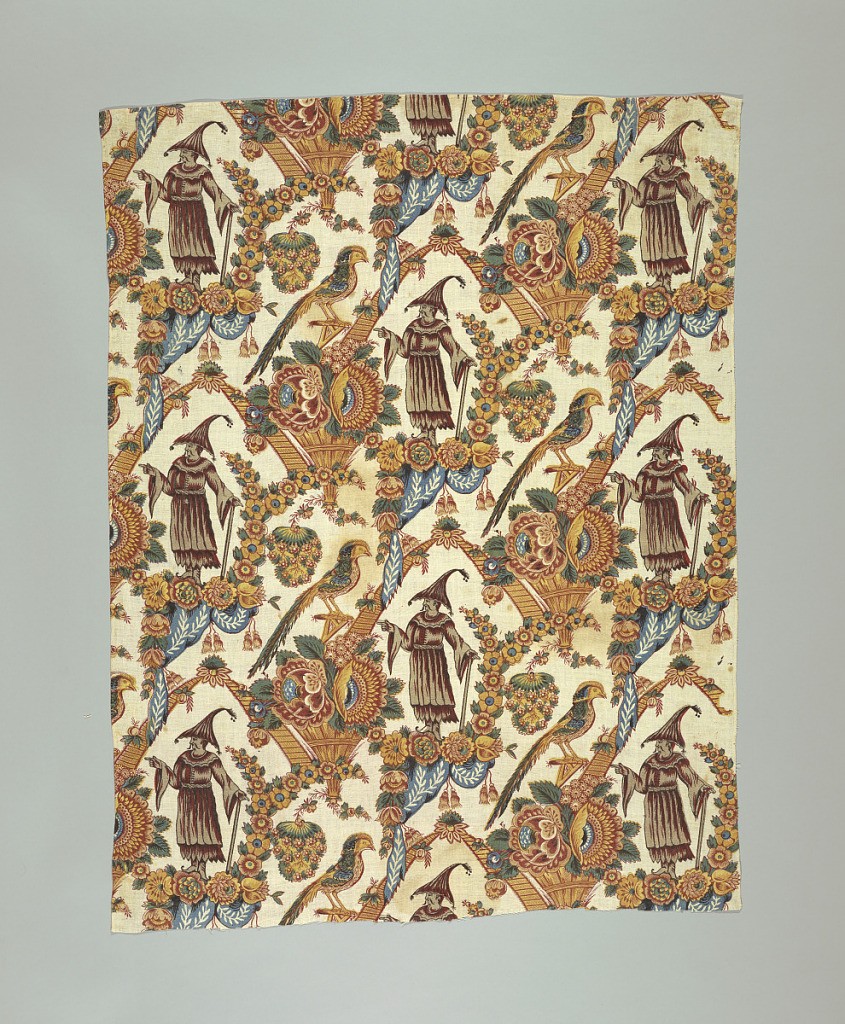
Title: Textile
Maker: Bromley Hall, Middlesex, England, 1712–1763
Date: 1805–10
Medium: cotton Technique: relief printed
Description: Coarse white cotton, slightly glazed. Printed in dull red, buff, green, blue, violet, brown and drab. Fantastic design showing flower basket with long-tailed bird above. Irregular arch extends from the flowers. Under the arch, pointing at the bird, stands a man in Chinoiserie-style dress which a pointed hat and cane.